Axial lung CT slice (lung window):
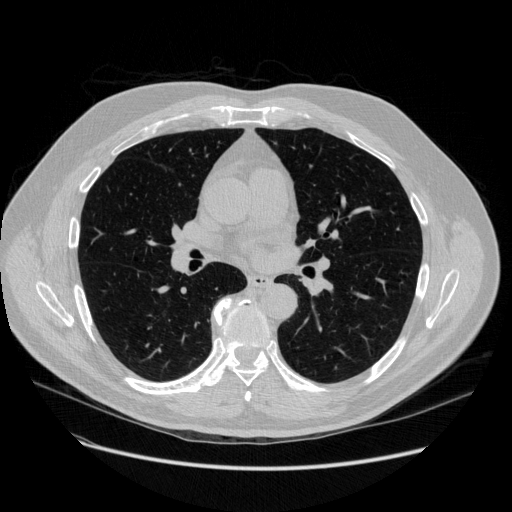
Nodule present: no